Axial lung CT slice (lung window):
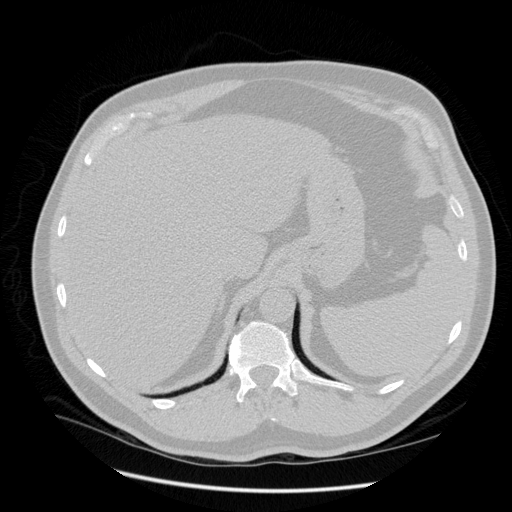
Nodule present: no